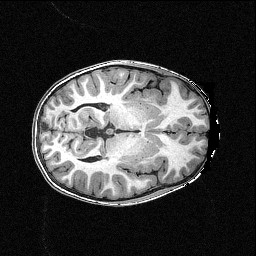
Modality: T1w
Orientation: axial
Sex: female